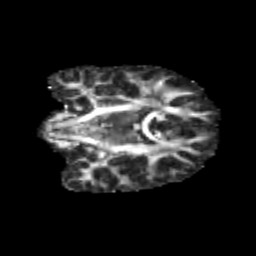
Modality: FA
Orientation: coronal
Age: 10
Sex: male
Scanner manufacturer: siemens
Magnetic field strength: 3 T
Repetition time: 3.8 s
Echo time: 0.07 s